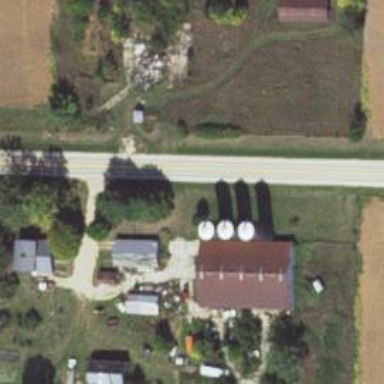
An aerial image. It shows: Silo.